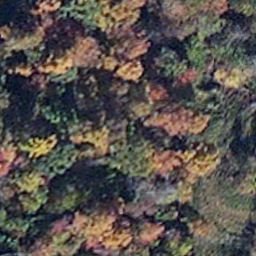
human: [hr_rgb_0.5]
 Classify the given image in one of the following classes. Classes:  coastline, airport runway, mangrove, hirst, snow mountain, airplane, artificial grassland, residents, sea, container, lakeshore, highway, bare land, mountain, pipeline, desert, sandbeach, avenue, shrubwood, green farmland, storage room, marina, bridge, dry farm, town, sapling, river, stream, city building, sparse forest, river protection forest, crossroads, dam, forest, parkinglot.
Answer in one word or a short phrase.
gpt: mangrove